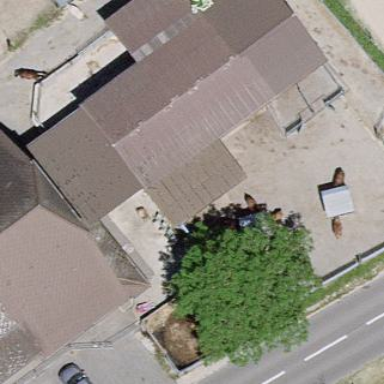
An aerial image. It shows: Farm auxiliary building.